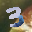
Label: 3